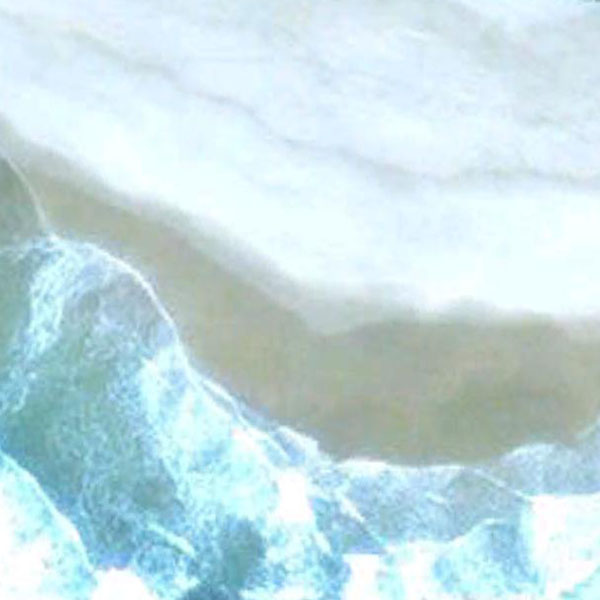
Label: Beach